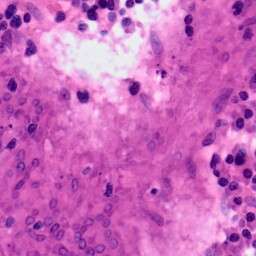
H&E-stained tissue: Colon